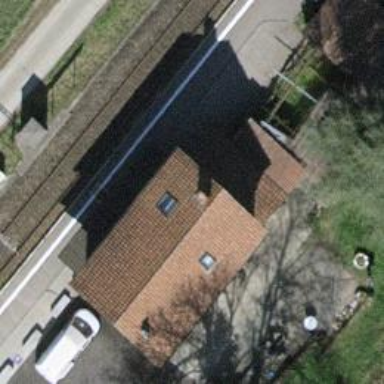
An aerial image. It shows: Public transport station located at railway halt.